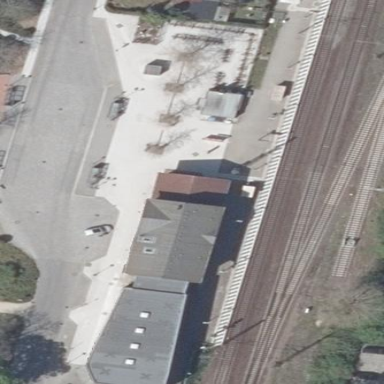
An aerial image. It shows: Historic train station building with red gabled roof.